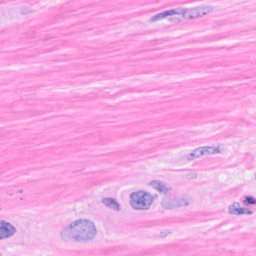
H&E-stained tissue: Breast